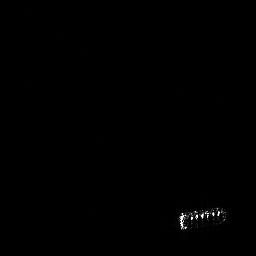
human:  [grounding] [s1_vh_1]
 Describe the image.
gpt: In the satellite image, there is  <ref>1 medium ship </ref> <box>[[68, 78, 89, 89, 0]]</box> located at bottom right.